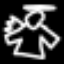
Label: angel